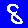
Digit: 8